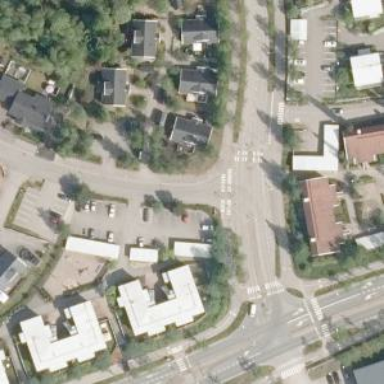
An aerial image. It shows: Road with "give way" sign.